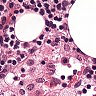
Metastatic tissue present: no